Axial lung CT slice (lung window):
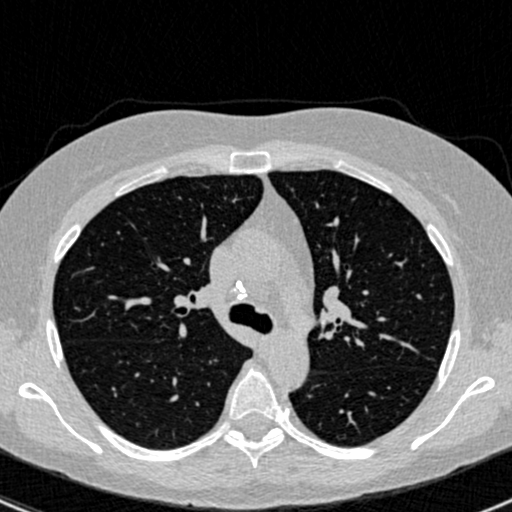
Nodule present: no